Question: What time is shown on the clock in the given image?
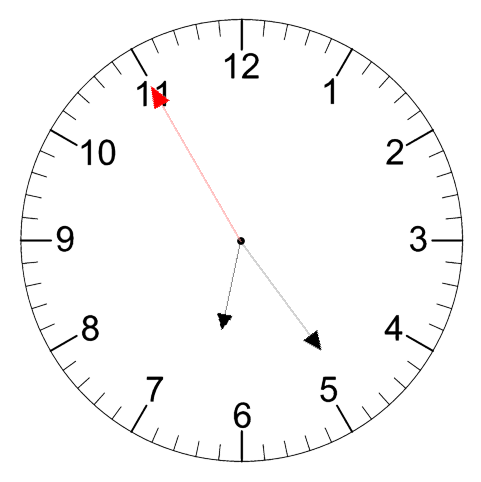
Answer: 06:23:55